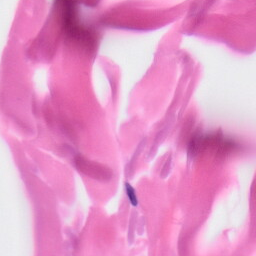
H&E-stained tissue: Skin